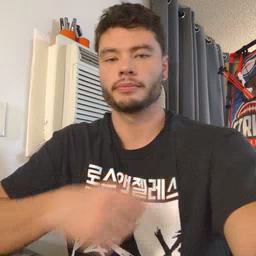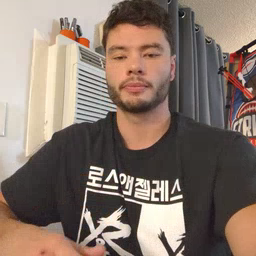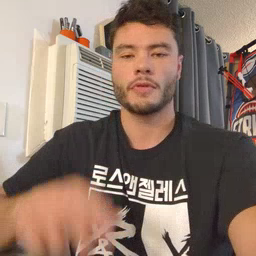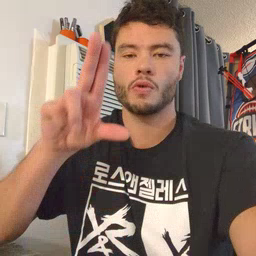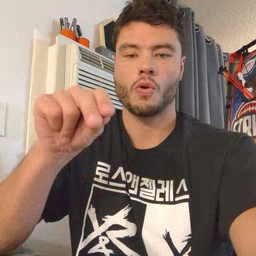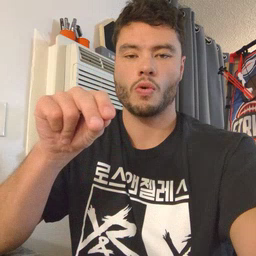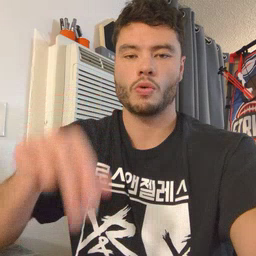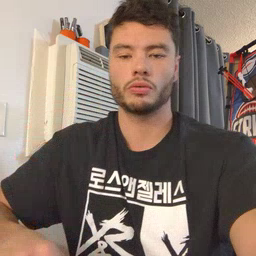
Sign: no